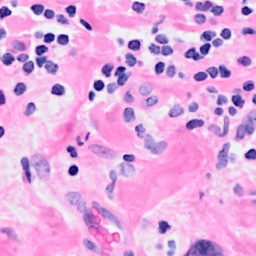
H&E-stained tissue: Breast